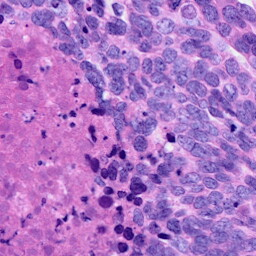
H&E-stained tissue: Ovarian